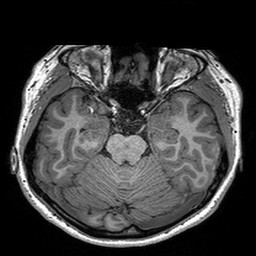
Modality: T1w
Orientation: coronal
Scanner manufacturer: siemens
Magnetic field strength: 3 T
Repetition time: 2.3 s